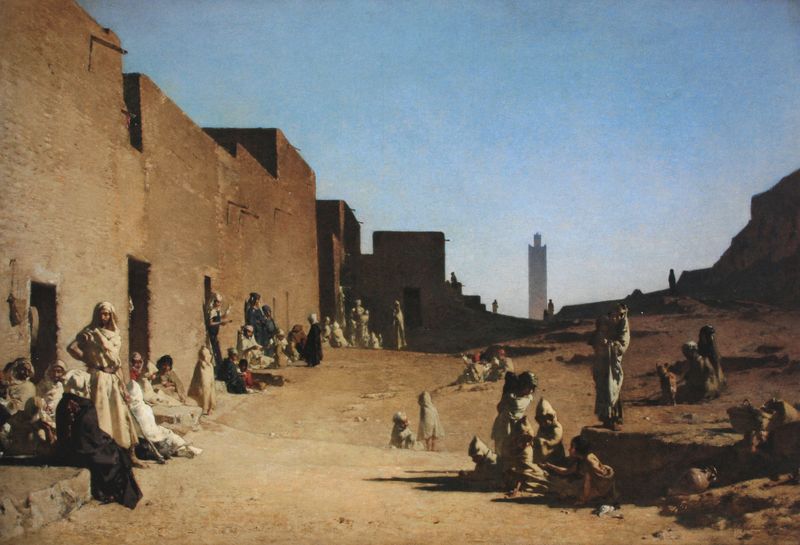
Titel: Laghouat, algerische Sahara
Künstler: Gustave Guillaumet
Standort: Paris
Institution: Musée d'Orsay
Schlagwörter: berg, blau, felsen, gemälde, gruppe, himmel, mann, schatten, weiß, frauen, gelb, landschaft, menschen, ocker, sand, sitzen, stadt, braun, frau, hintergrund, licht, männer, schwarz, strasse, strassenszene, tür, zeichnung, gebäude, haus, rot, weg, beige, malerei, wand, architektur, arm, mensch, stehen, stein, steine, öl, erde, häuser, sonne, boden, gewand, mantel, tücher, gewänder, kind, kinder, stock, turm, amphore, krug, umrisse, fassade, fassaden, perspektive, süden, türen, stab, lehm, trocken, afrika, fels, gebirge, hitze, wüste, mauer, platz, figuren, krieg, spielen, kopftuch, foto, eingänge, orient, festung, scheich, staub, wärme, arabisch, siedlung, stadtmauer, turban, hirte, arabien, marokko, ägypten, minarett, bewohner, einwohner, zecihnung, saudi arabien, tunesien, trockenheit, lehmmauern, lehmhäuser, meauer